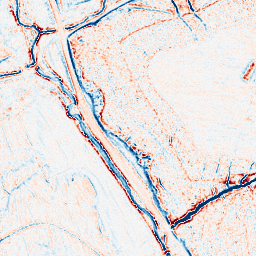
Category: edge_preserving
Decomposition family: anisotropic_diffusion
Decomposition parameters: iterations: 10
kappa: 50
gamma: 0.1
Upsampling method: bilinear
Upsampling parameters: scale: 2
Upsampling scale: 2